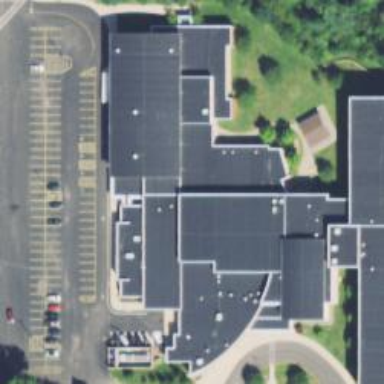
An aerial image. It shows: School building.